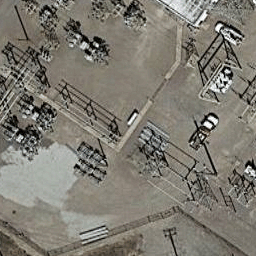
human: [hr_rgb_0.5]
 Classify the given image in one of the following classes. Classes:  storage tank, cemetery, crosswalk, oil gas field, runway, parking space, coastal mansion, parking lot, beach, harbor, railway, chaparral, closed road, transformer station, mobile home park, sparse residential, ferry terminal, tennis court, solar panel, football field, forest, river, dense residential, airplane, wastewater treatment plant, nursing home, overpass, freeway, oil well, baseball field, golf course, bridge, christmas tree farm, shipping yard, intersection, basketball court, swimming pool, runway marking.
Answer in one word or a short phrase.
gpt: transformer station